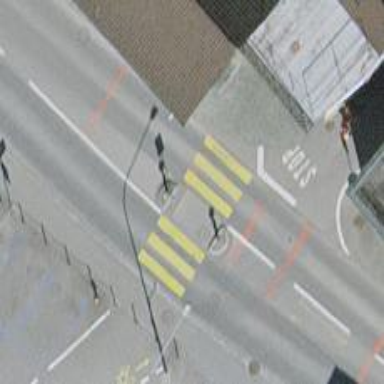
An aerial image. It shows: Marked zebra crossing with island in the middle.